Question: I used google maps v2 for showing map on 3rd tab.And used videoview for playing videos in app.When app navigates from map's tab to video's tab,map fragment gets overlap on videoview as shown

Please suggest any solution to hide map fragment on tab navigation.
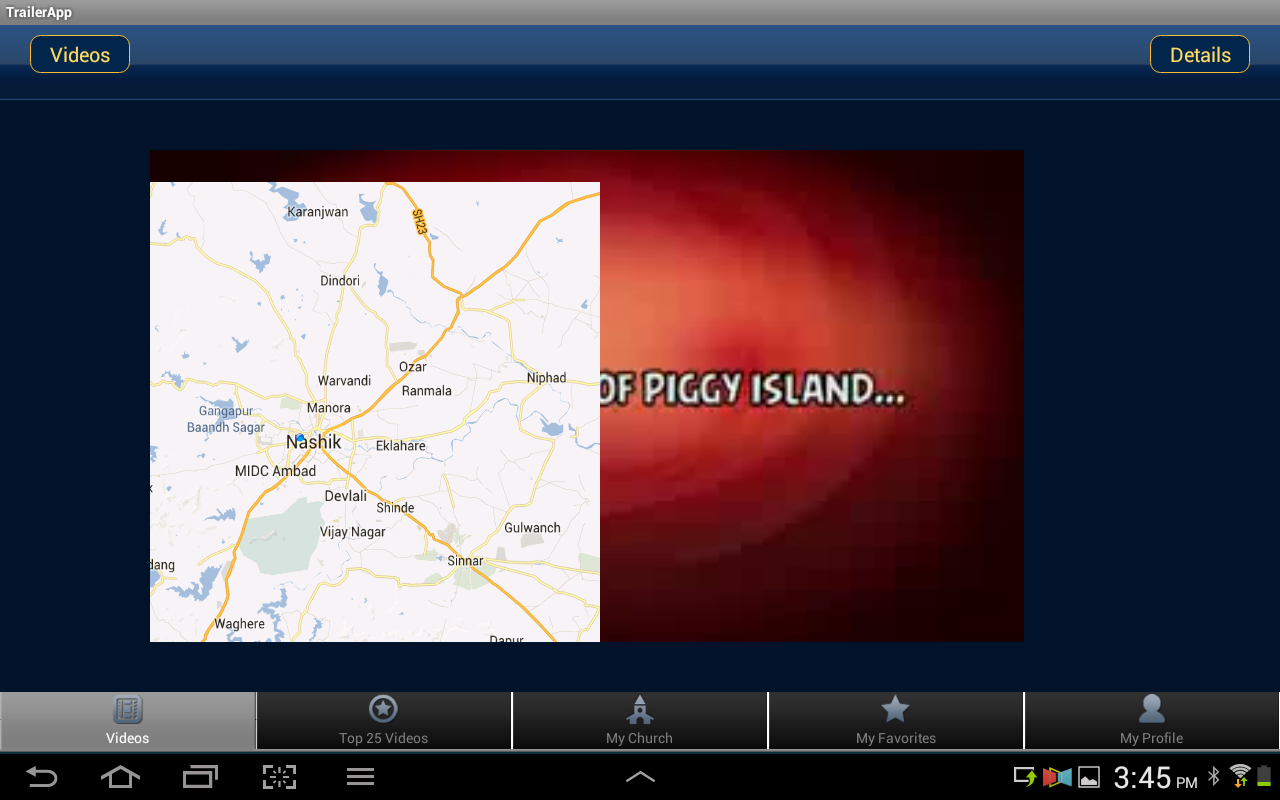
Answer: I had this problem but i fixed. put your map in a layout. and in map activity call mapLayout.removeAllViews(); in onPause() method.
'''
@Override
protected void onPause() {
// TODO Auto-generated method stub
super.onPause();
mapLayout.removeAllViews();
}
'''